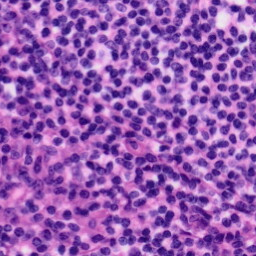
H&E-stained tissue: Tonsil